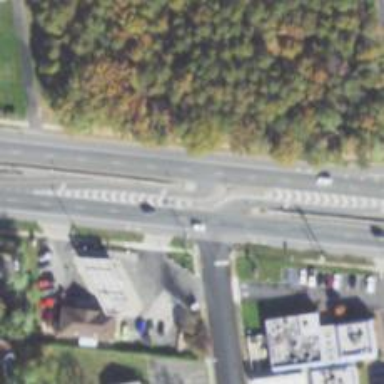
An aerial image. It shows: Trunk link highway.